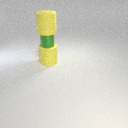
small green metal cylinder below large yellow rubber cylinder